Question: I want to make a popup window same as in attached snapshoot. I dont Know what we call this type of view so I am asking here. Plz tell me The Name of this type of view. Or Point me to the Right Direction. any tutorial link will be help full.
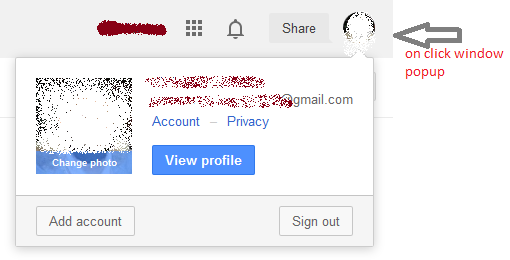
Answer: it is nothing but a div which has been shown at some ( x , y ) position , what you need to do is to inspect this associated popup div and you will find that, it is just a div with some css applied on it ( believe me it is nothing more than that and could be easily accomplished ) , just the thing is to make a div and initially make it hidden , and on some click pick your div from its id and make it visible and that's it. Same has been shown here :
1. http://www.pat-burt.com/csspopup.html#
2. http://istockphp.com/demo/popup-div-with-jquery/ ( a bit more fancy )
Thanks